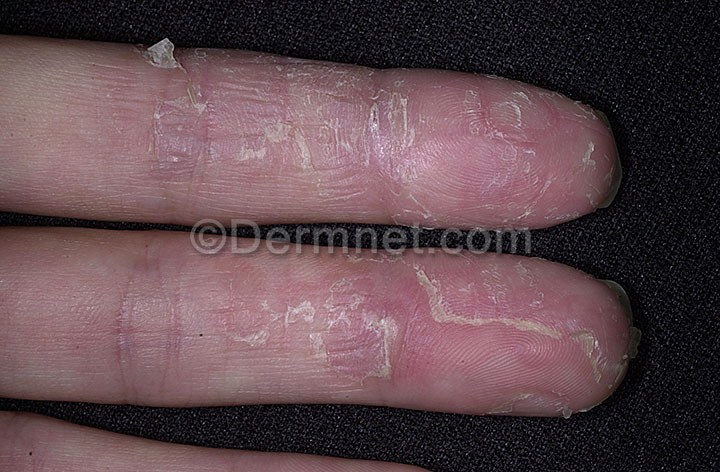
Disease: Eczema Photos